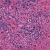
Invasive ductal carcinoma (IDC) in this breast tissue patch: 1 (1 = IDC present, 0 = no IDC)